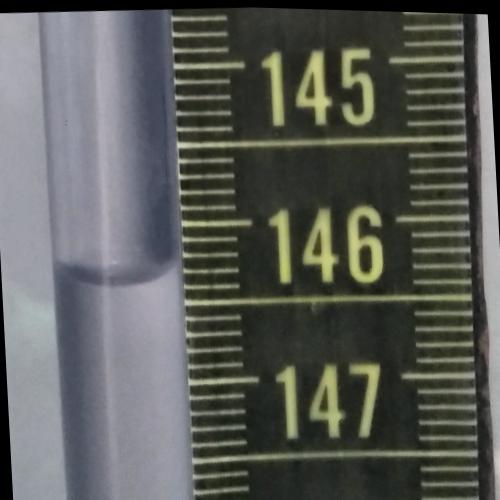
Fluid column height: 146.3 cm